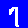
Digit: 7